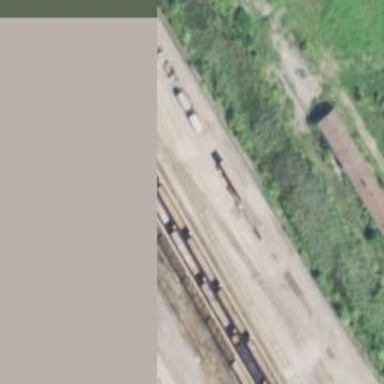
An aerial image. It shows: Railway yard used for servicing trains.